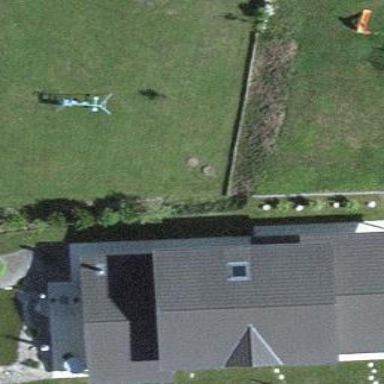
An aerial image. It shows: Simple house.